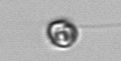
Label: Dinophyceae